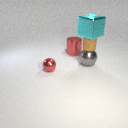
small brown rubber cylinder above large gray metal sphere